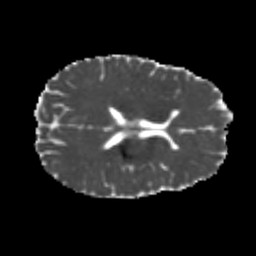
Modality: MD
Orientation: axial
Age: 23
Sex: male
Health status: healthy
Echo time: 0.074 s